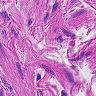
Metastatic tissue present: no